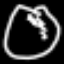
Label: clock